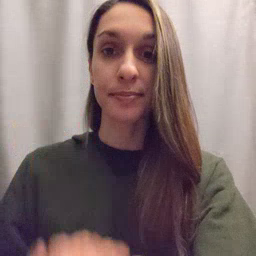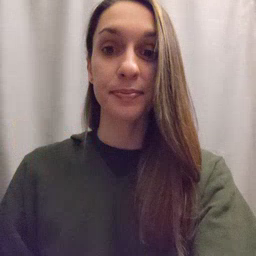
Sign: find